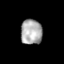
Tissue: skin
Cell type: Epithelial cells
Senescence score: 0.7532
Nuclear area (px): 527
Mean DAPI intensity: 172.529